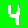
Digit: 4